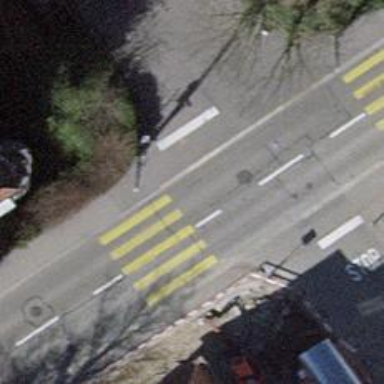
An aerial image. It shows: Unmarked crossing with traffic calming table.